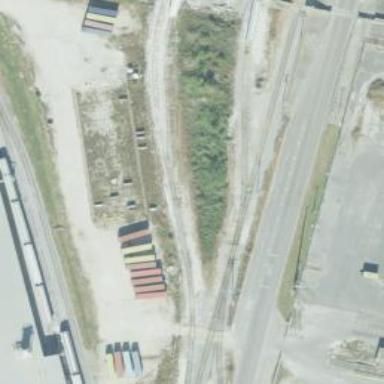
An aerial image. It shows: Rail spur service.